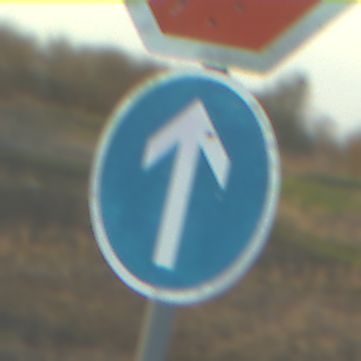
Verkehrszeichen: VorgeschriebeneFahrtrichtungGeradeaus
Zusatzzeichen oben: Stop
Umgebung: Outdoor, Nature
Tageszeit: SunriseSunset
Wetter: PartlyCloudy
Licht: Natural
Jahreszeit: NotSpecified
Kontrast: MediumContrast